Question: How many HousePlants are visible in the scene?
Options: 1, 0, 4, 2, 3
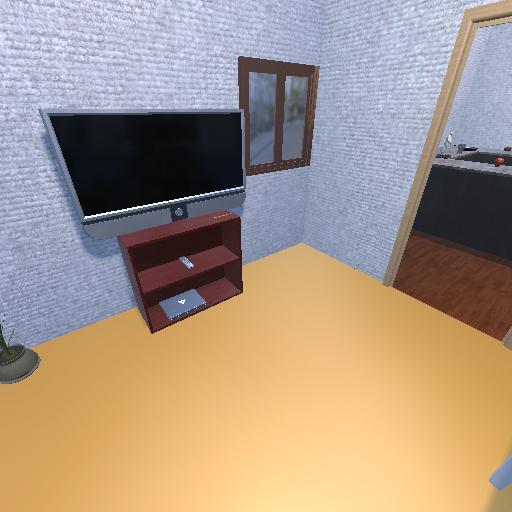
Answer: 1